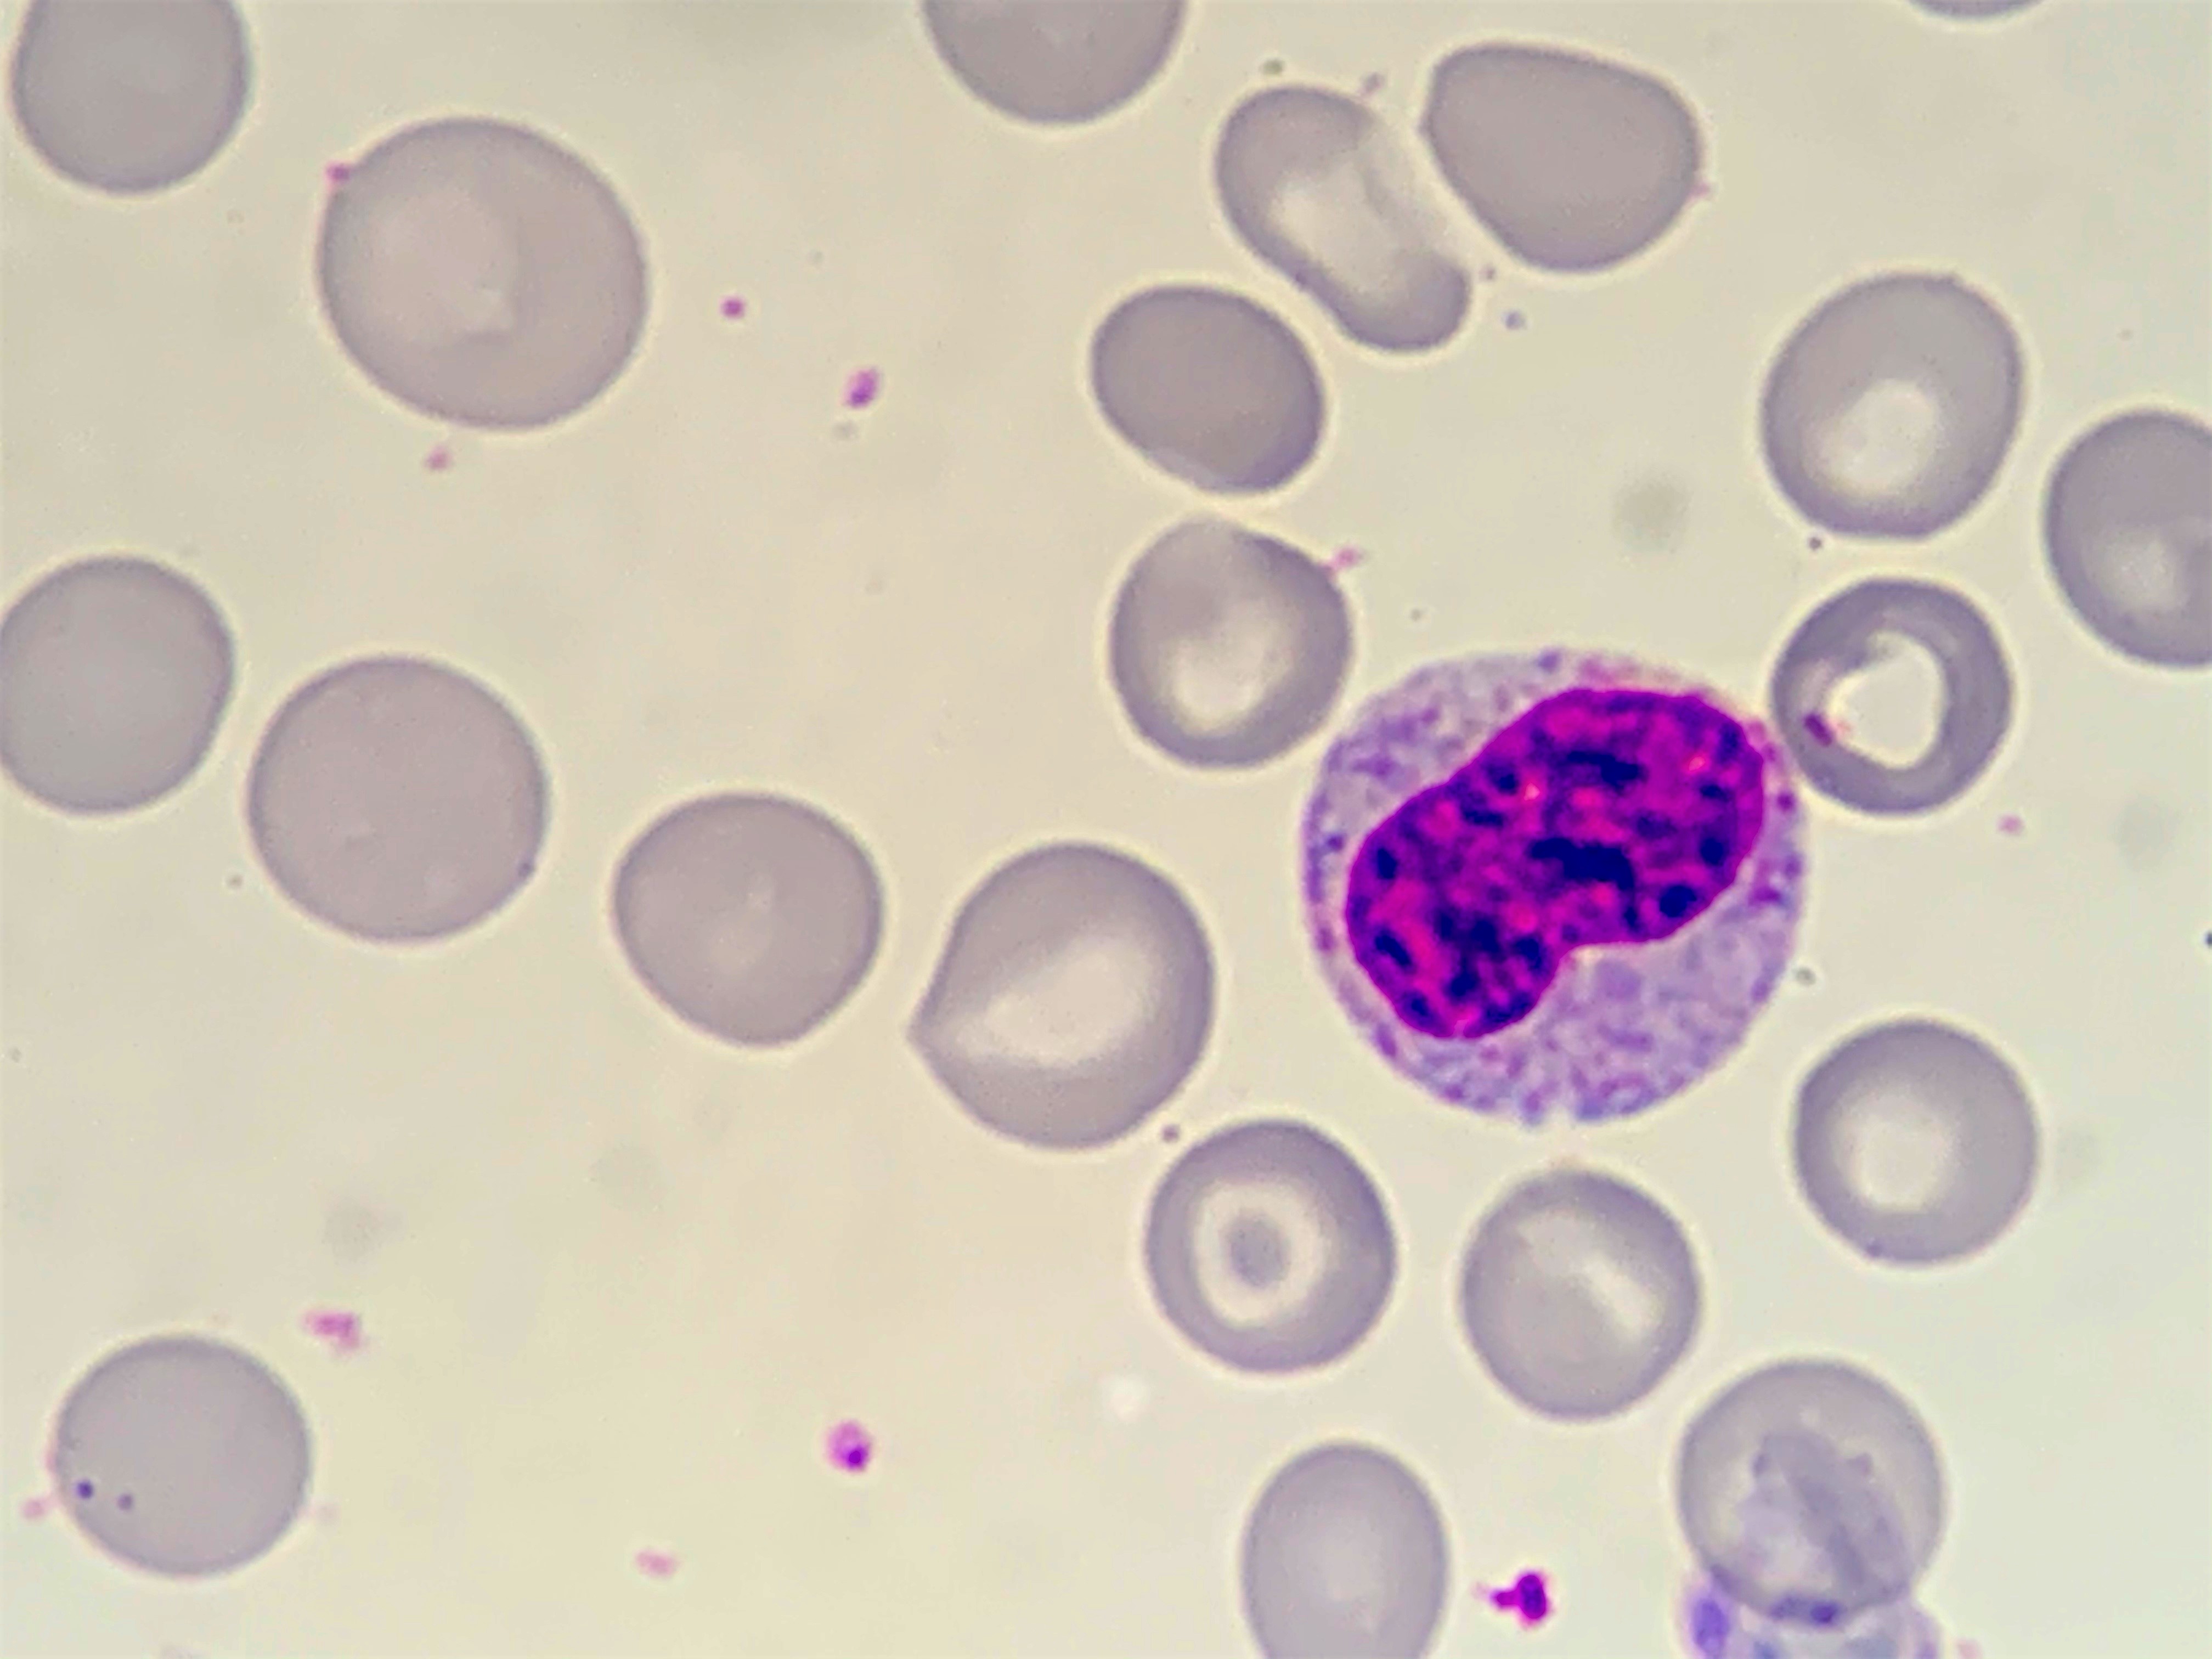
Cell type: METAMYELOCYTES